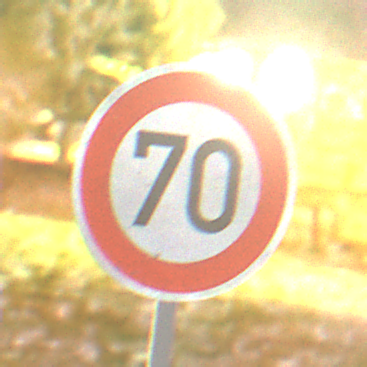
Verkehrszeichen: Geschwindigkeit70
Umgebung: Outdoor, Suburban
Tageszeit: Night
Wetter: Clear
Licht: Artificial
Jahreszeit: NotSpecified
Kontrast: HighContrast